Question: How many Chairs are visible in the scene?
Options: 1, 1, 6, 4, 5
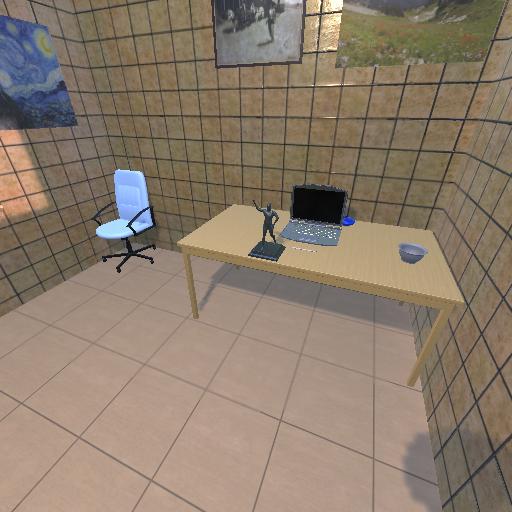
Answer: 1